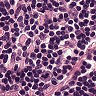
Metastatic tissue present: no